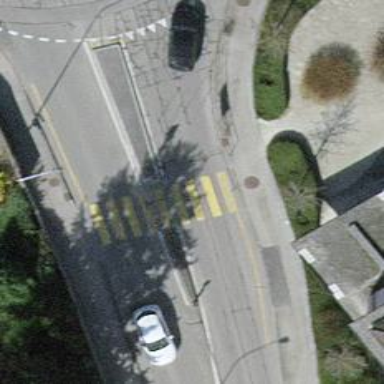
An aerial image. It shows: Uncontrolled crossing with pedestrian island.